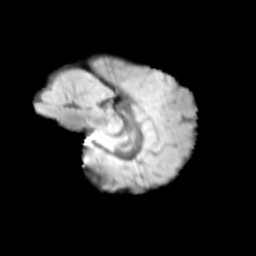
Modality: T2w
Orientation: sagittal
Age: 9
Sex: female
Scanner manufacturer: siemens
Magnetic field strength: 3 T
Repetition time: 3.8 s
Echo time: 0.07 s